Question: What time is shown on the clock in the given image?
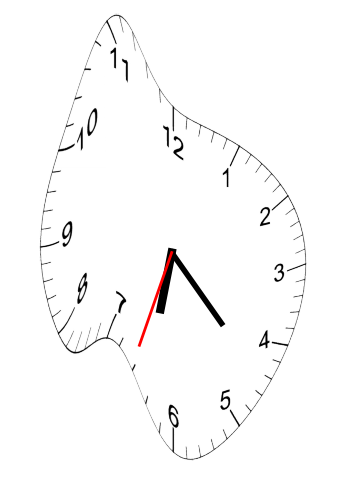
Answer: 06:22:33